Question: i need to curve a view to look like a bookpage sort of like this :

Anybody know if this is possible and how to do it ?
i've already read some questions on sort of the same matter here but never found a decent explanatory answer
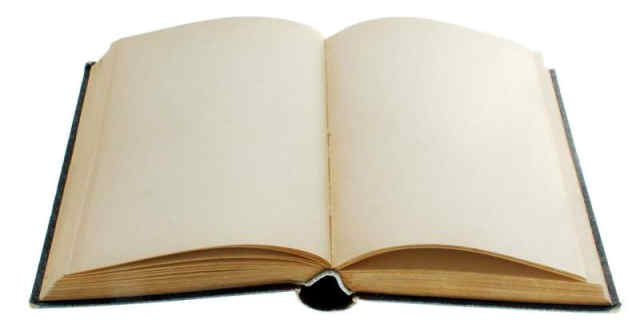
Answer: I think, you can curving a view using opengl api.
You can read this <URL>, but it's on russian language.
<URL>.
<URL>;